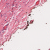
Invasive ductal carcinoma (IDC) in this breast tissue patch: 0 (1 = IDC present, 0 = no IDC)